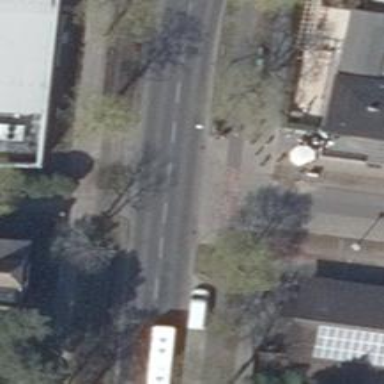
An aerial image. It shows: Unmarked road crossing.